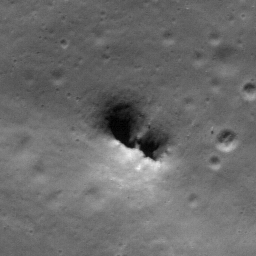
Pit: Copernicus 19b
Host crater: Copernicus
Host type: impact_melt
Lunar coordinates: latitude 10.133, longitude 339.605